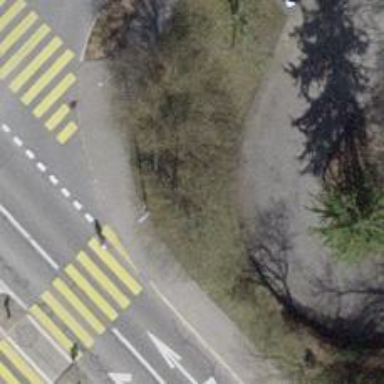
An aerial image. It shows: Sidewalk.